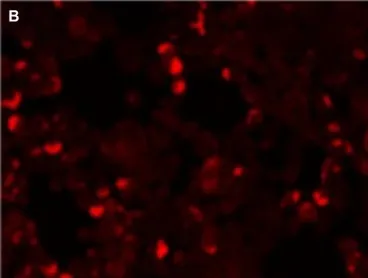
Cerebrospinal fluid were positive for anti-KLHL11-IgG.
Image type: pathology (immunostaining)